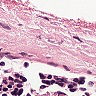
Metastatic tissue present: no